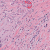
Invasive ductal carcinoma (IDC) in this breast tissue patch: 1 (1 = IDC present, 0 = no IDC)